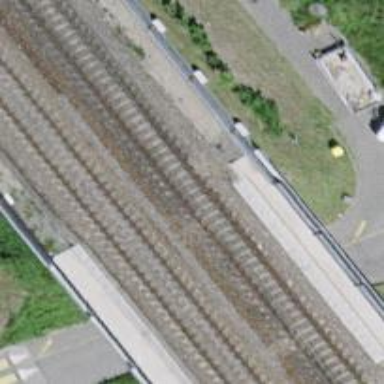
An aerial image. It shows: Bridge with electrified rail tracks and contact line.